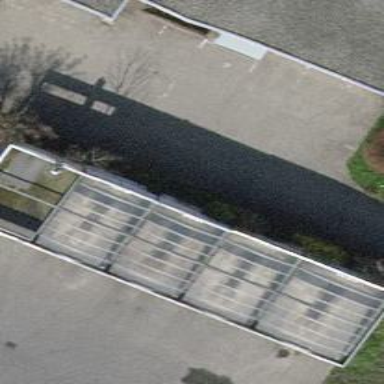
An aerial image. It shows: Car wash facility.